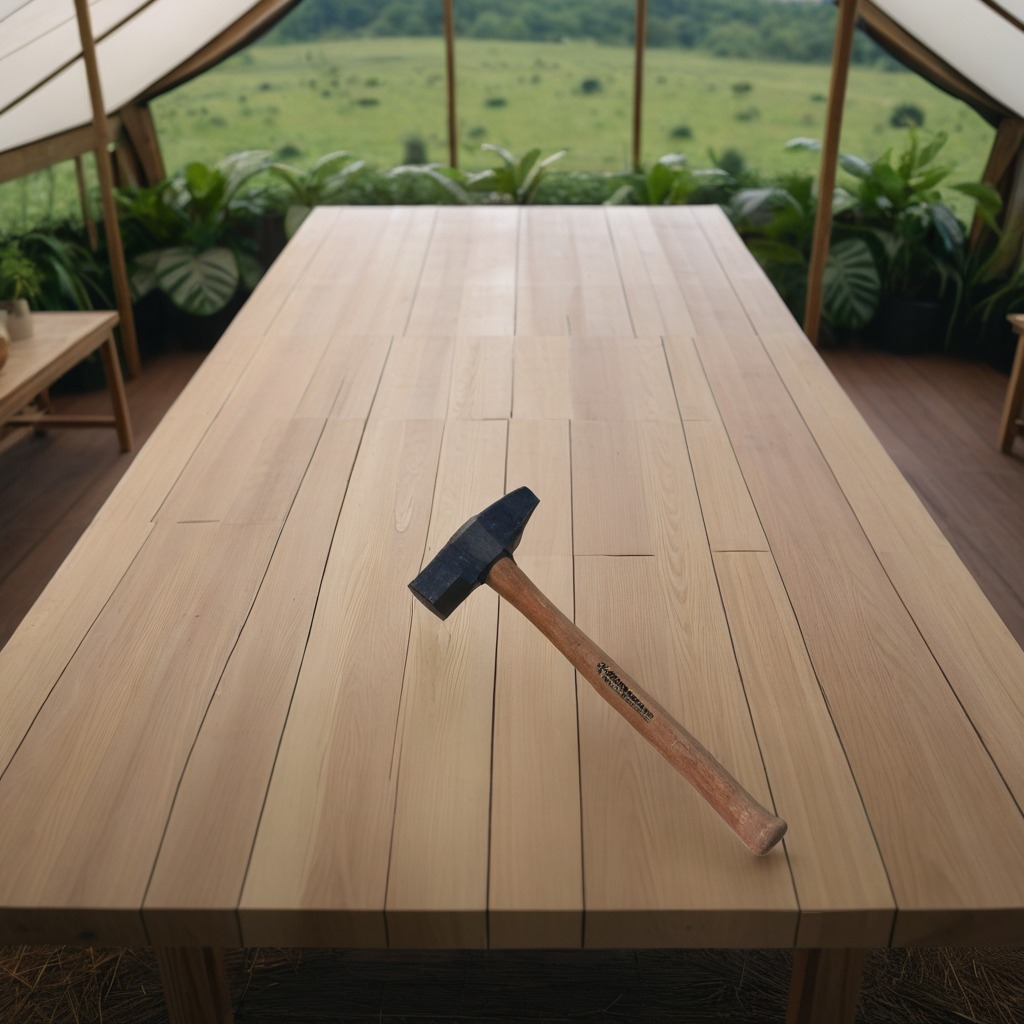
A hammer is lying on the wooden table inside a jungle field workshop tent.